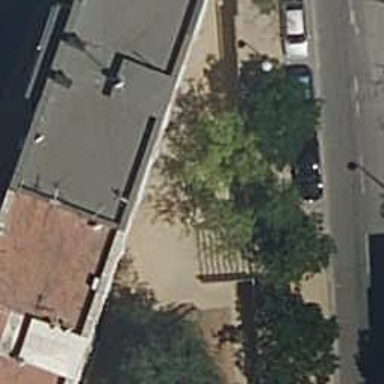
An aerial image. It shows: Retaining wall.